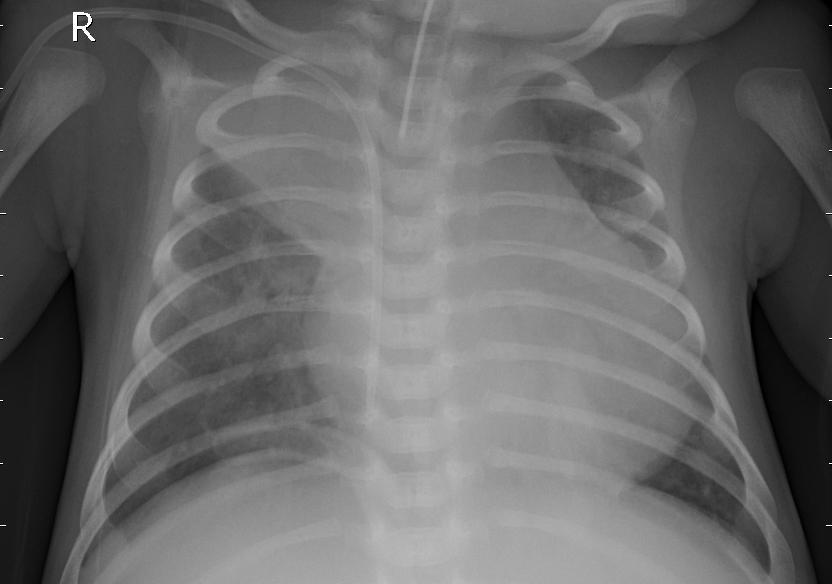
Diagnosis: PNEUMONIA